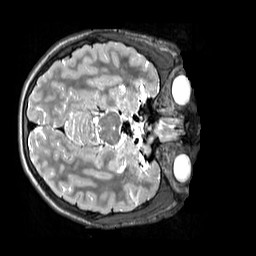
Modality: T2w
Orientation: axial
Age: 12
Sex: male
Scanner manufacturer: siemens
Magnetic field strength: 3 T
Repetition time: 3.2 s
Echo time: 0.408 s